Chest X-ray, PA view. Patient: 54 years old, sex F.
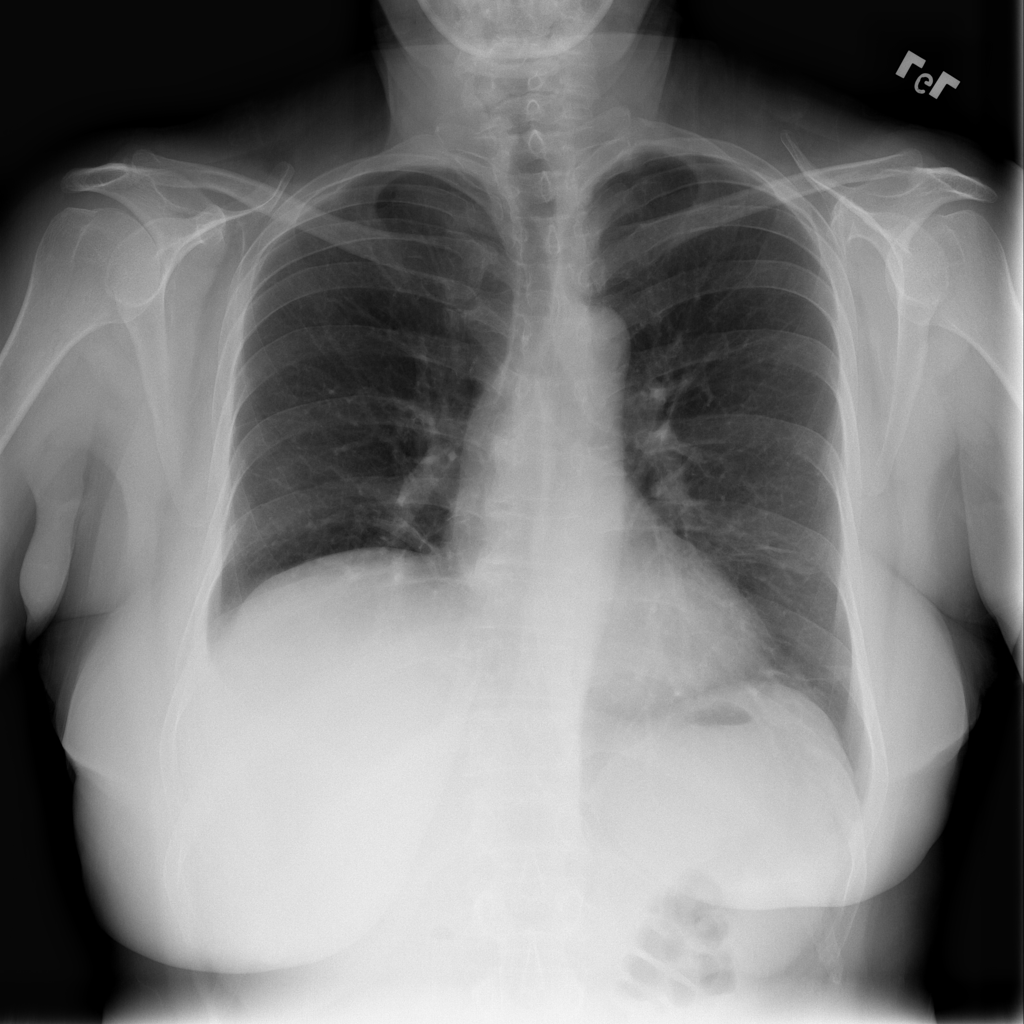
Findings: No Finding